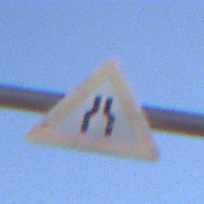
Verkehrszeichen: VerengteFahrbahn
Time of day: MorningAfternoon
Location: Outdoor (Nature)
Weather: Clear
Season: NotSpecified
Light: Natural